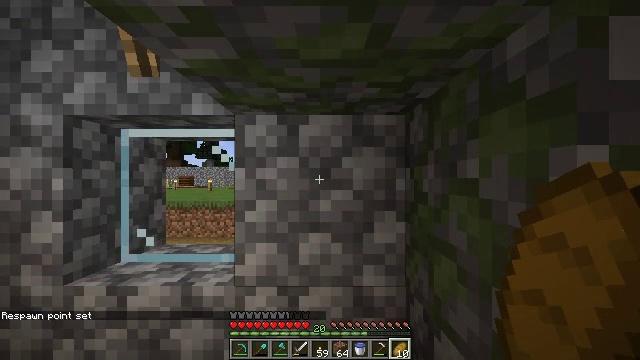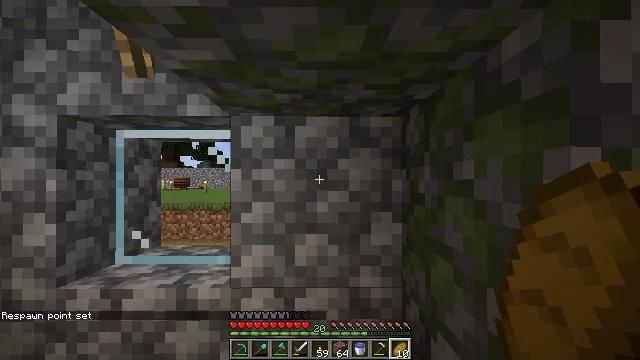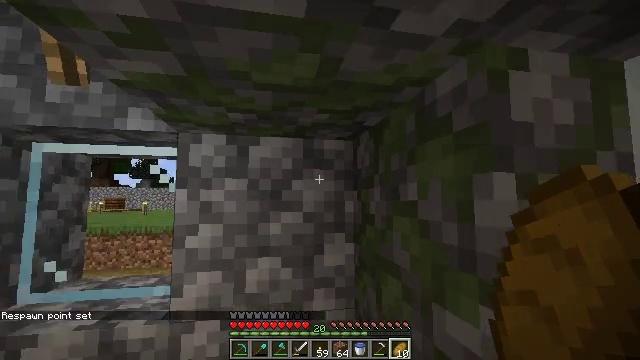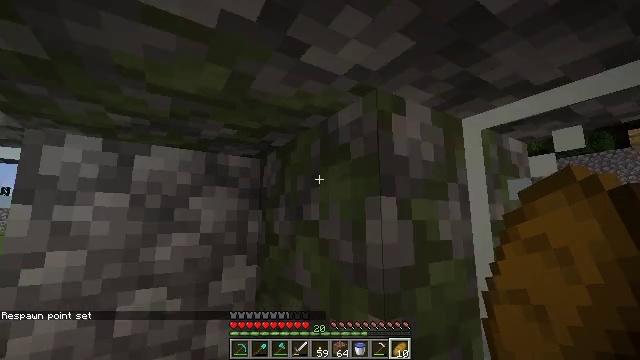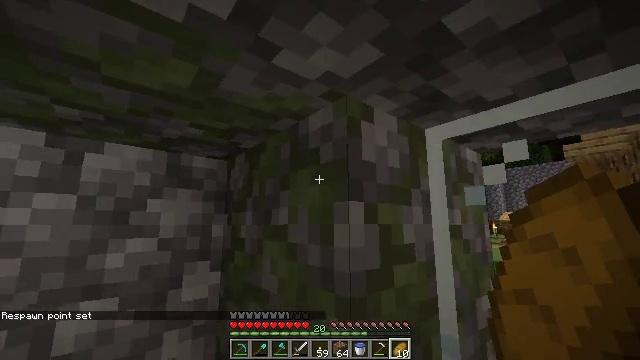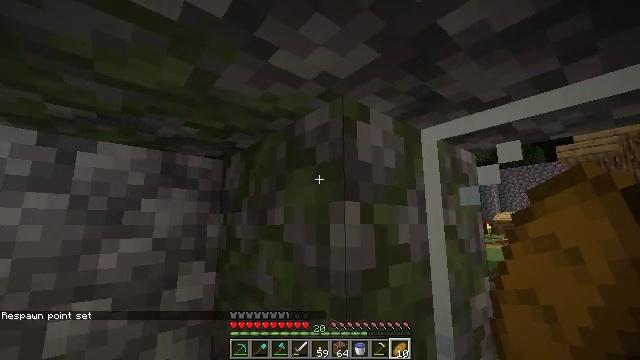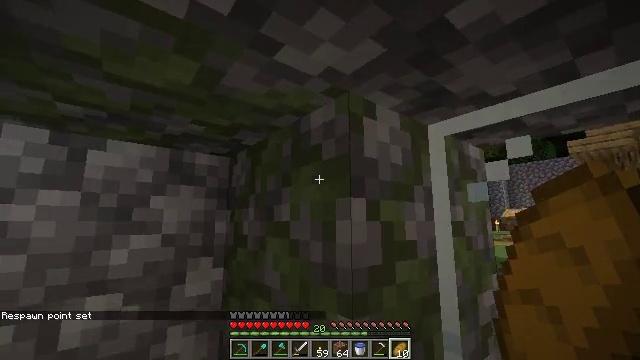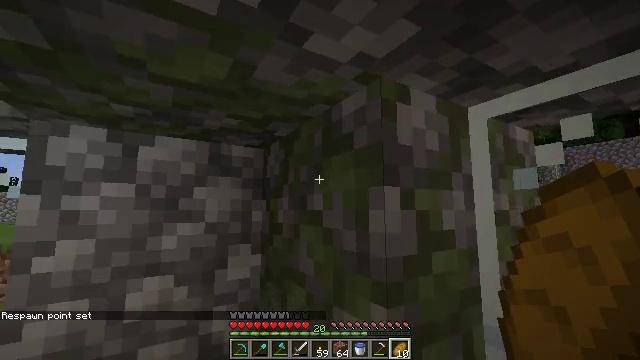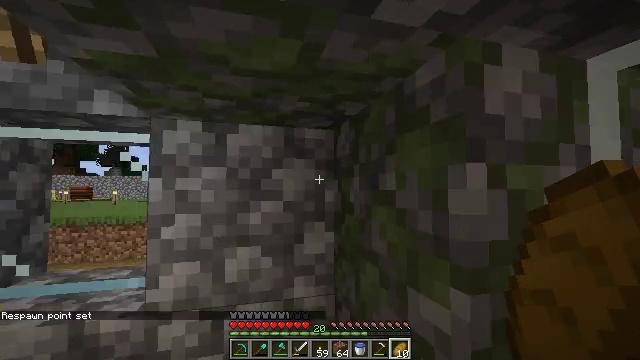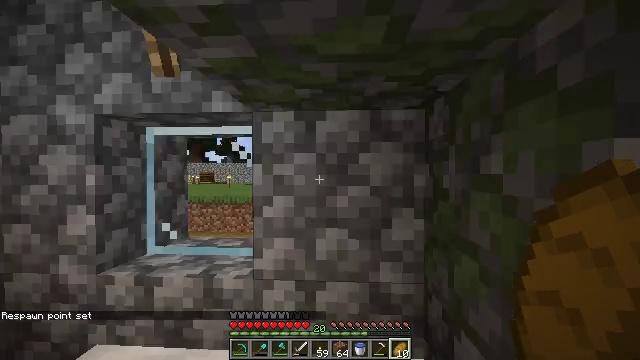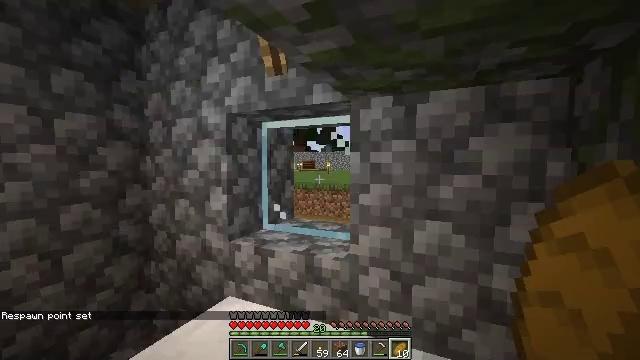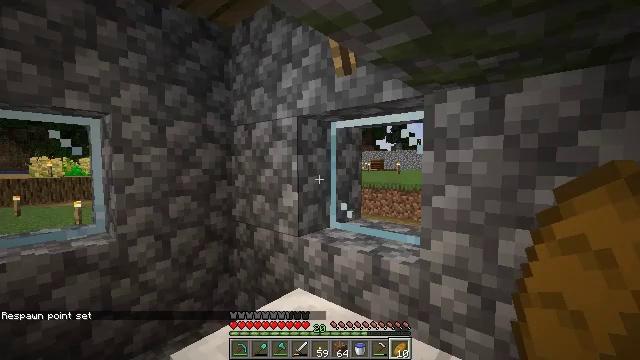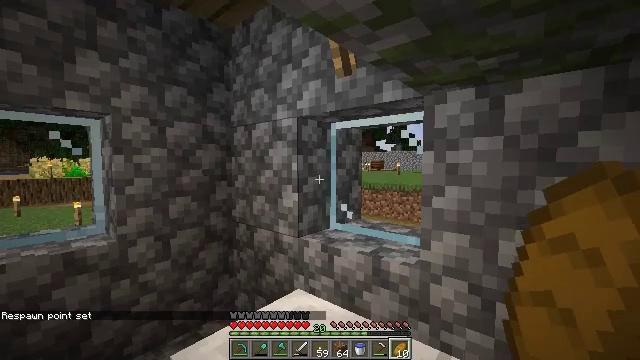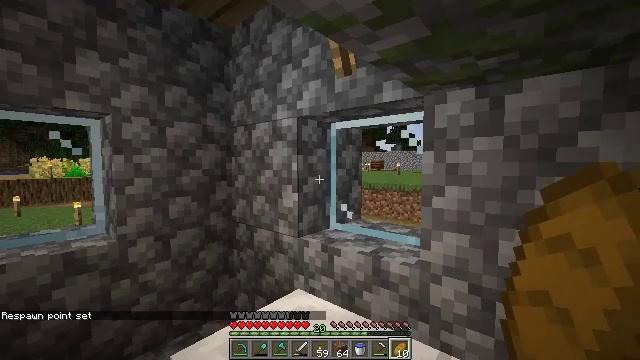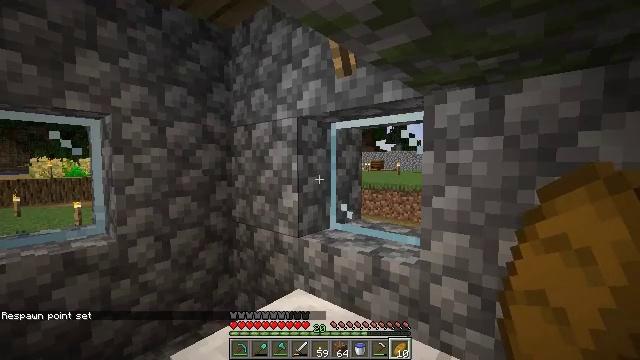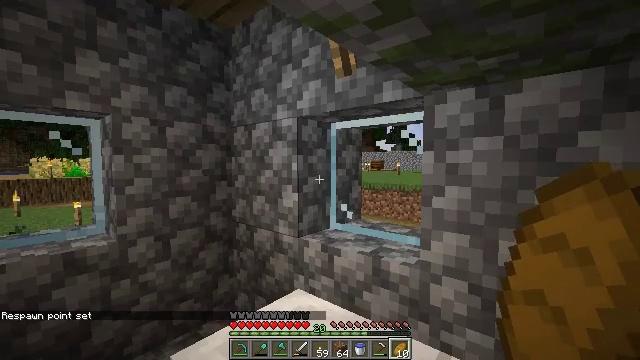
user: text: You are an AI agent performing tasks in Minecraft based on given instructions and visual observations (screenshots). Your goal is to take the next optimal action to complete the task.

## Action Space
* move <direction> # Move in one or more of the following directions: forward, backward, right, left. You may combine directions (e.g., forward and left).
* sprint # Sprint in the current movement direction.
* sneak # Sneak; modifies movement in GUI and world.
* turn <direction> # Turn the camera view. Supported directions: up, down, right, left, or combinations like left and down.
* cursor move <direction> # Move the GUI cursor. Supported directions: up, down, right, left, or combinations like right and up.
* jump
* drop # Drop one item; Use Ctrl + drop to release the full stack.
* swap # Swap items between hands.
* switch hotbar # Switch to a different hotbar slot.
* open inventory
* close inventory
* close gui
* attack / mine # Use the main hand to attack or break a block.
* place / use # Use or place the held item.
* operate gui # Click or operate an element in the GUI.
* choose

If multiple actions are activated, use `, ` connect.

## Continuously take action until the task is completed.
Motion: motion action
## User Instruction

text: Place wooden slabs and a bookshelf in the crafting table to make the lectern.
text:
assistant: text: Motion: no_op
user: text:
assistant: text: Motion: turn right and up
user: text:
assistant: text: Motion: turn right and up
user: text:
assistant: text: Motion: turn right
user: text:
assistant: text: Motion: no_op
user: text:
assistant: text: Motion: turn left
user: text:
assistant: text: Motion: turn left and down
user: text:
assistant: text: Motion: turn left and down
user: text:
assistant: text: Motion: turn left and down
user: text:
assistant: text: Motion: turn left and down
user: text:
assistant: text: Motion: turn left
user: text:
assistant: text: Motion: no_op
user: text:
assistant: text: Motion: no_op
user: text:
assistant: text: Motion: no_op
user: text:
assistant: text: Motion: no_op
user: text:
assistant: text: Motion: no_op
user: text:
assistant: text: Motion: turn left and down
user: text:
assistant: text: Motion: turn left and down
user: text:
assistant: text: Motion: move forward and move left, turn left and down
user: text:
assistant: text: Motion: move forward and move left, turn left and down
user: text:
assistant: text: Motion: move forward and move left, turn left and down
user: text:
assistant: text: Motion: move forward and move left, turn left and down
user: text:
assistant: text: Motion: move forward and move left, turn left and down
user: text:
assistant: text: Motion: turn left and down
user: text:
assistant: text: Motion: turn left and down
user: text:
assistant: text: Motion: turn left
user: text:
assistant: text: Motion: turn left
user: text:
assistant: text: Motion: no_op
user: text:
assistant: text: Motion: no_op
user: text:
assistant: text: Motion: no_op